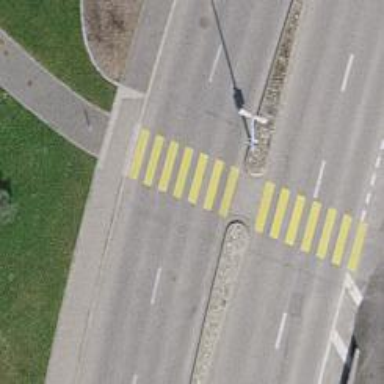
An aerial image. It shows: Uncontrolled zebra crossing on the road.